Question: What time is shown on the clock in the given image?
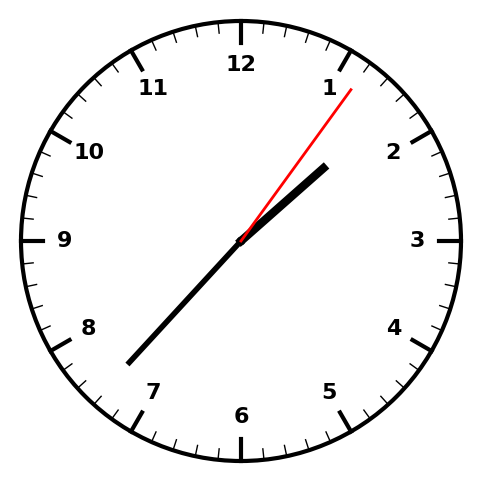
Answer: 01:37:06